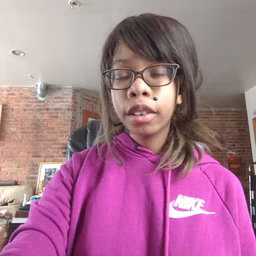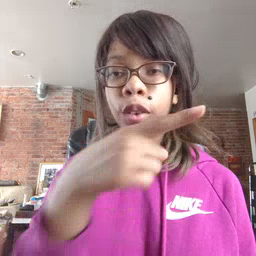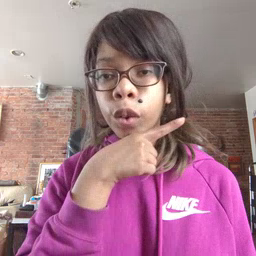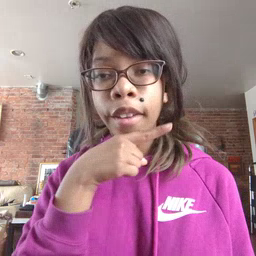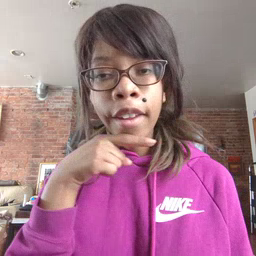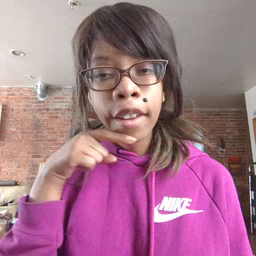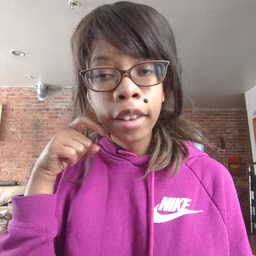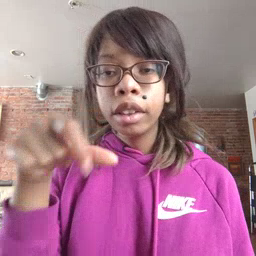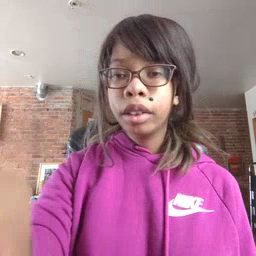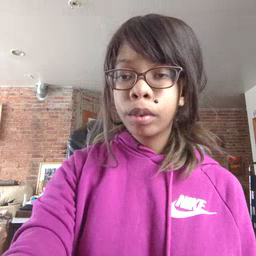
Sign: dry